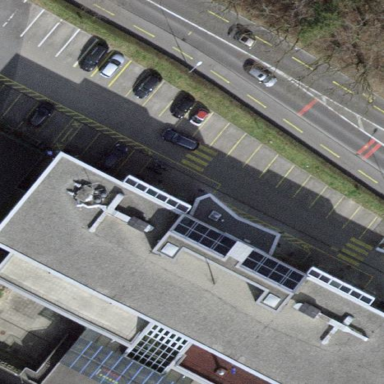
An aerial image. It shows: School.